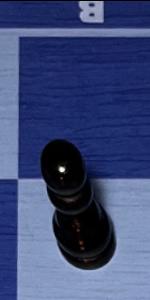
Label: Pawn_Black